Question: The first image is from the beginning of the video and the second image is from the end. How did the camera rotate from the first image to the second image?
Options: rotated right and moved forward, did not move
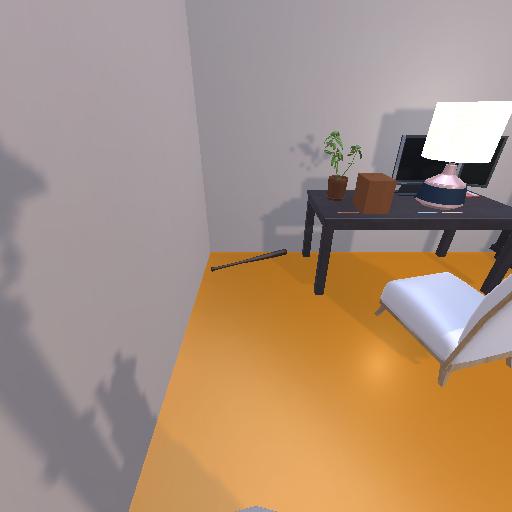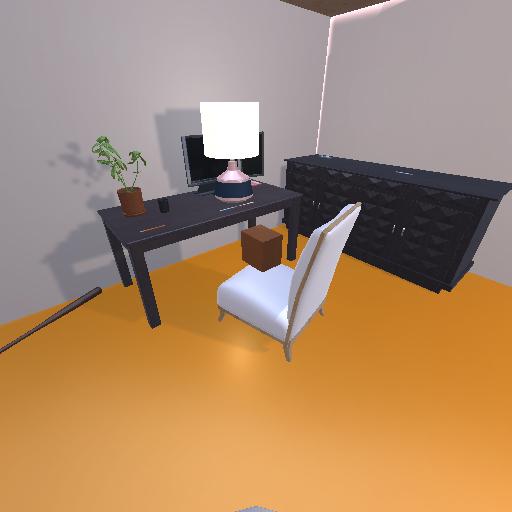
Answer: rotated right and moved forward